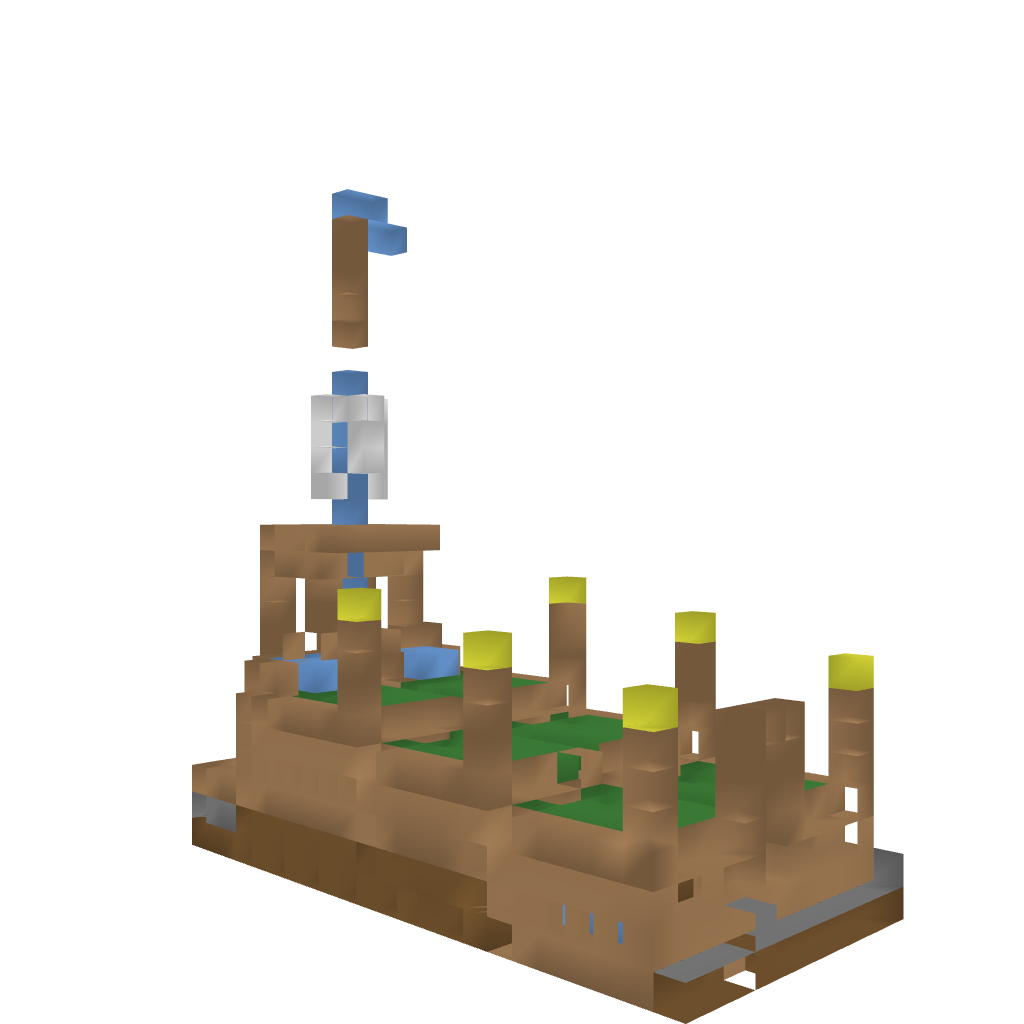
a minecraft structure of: Wheat Farm For 1.6.* bad low quality